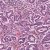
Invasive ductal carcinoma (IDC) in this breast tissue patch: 1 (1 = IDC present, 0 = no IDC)